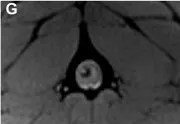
Magnetic resonance images of the cervical spinal cord and surrounding structures. STIR sagittal plane.
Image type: radiology (mri)